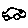
Label: car